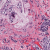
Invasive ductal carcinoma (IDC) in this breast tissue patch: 1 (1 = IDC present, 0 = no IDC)